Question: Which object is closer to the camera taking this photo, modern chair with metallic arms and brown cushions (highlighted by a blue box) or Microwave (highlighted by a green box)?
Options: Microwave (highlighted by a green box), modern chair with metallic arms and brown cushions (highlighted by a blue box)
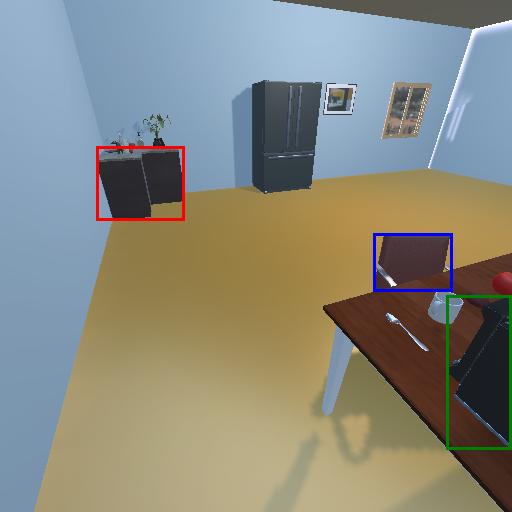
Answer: Microwave (highlighted by a green box)